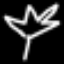
Label: leaf